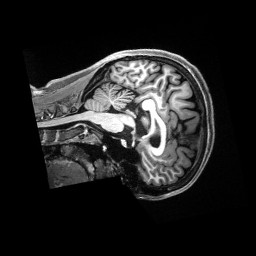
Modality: T1w
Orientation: sagittal
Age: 19
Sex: female
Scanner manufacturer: siemens
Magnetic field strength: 3 T
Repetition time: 2.5 s
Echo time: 0.00222 s